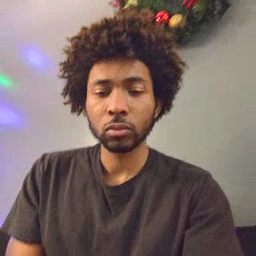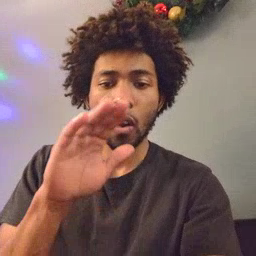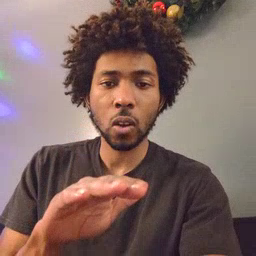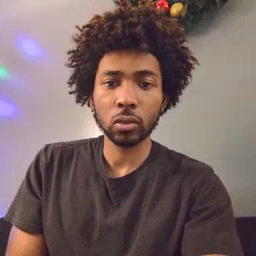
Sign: on